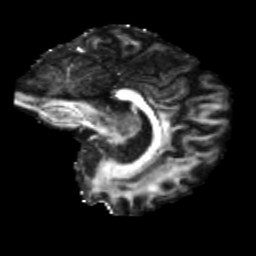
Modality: FA
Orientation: sagittal
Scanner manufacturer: siemens
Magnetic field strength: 3 T
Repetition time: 4 s
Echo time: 0.0594 s